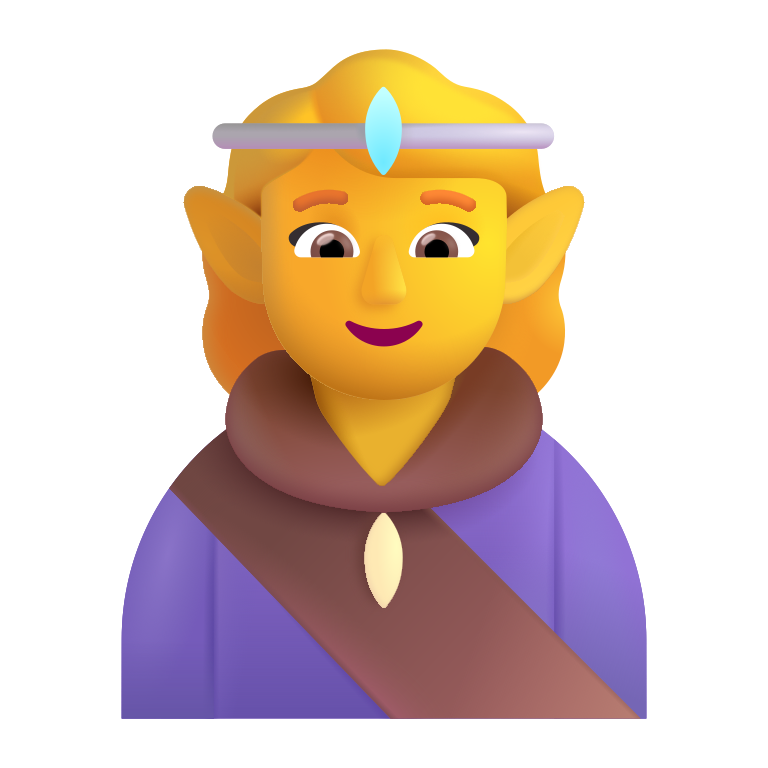
woman elf color default